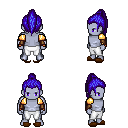
a pixel art fantasy rpg character, male body template, dark elf, purple skin, gold arm armor, white pants, blue long topknot hairstyle, cloth bracers, brown slippers, four views (front, back, left, right), 2x2 character sprite sheet, small pixel art, hard edges, no anti-aliasing